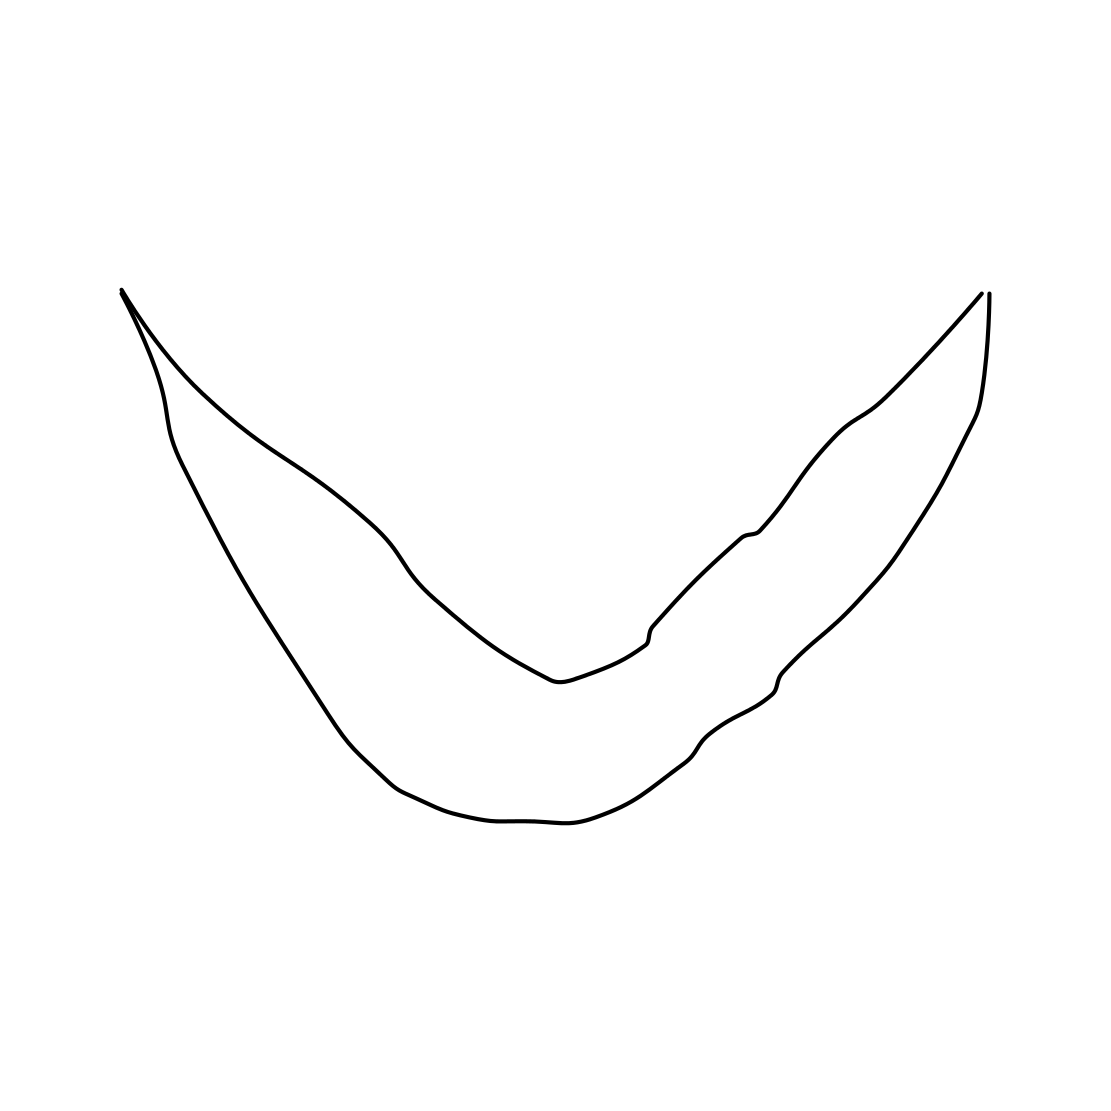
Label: boomerang